Current action and preconditions to check: trajectory_clear

Your task: For each precondition in the list above, predict whether it will hold at this action.

Consider the current scene as observed from the mobile robot's camera, and analyze the predicted future states of all dynamic agents (e.g., people, animals, vehicles, or any moving entities) within the NEXT SECOND.

IMPORTANT: Only answer "very likely" if you are absolutely certain—based on strong, clear evidence—that a dynamic agent will violate the precondition in the predicted future state. Do NOT answer "very likely" for unlikely, ambiguous, or low-probability risks.

Ask yourself for each precondition: Is there a high probability, with clear and convincing evidence, that the predicted future states of any dynamic agent will interfere with the predicted future state of the currently executing action within the NEXT SECOND, causing that precondition to fail?

Assess the risk level based on these predictions. Use "likely" or "very likely" if motions create a clear risk of interference.

Use "neutral" or "improbable" if agents are nearby but their predicted paths are clearly diverging or non-conflicting.

Failure Risk Categories: "very improbable", "improbable", "neutral", "likely", "very likely"

Answer Format: Output ONLY the probability_of_failure value from these categories: "very improbable", "improbable", "neutral", "likely", "very likely"

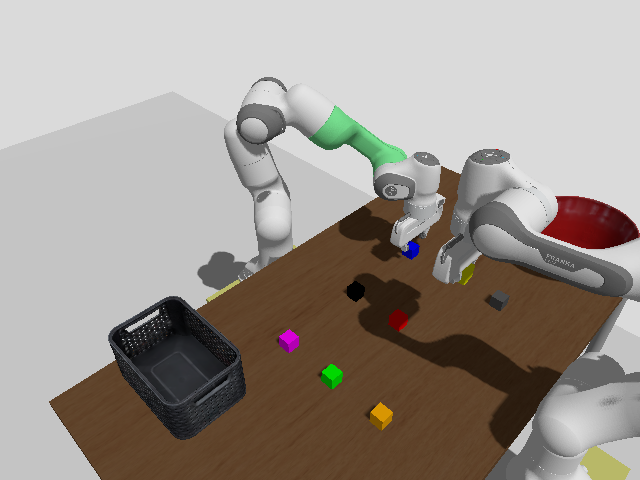

Answer: very improbable